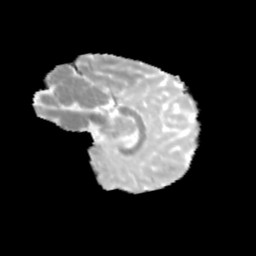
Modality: MD
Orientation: sagittal
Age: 12
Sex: female
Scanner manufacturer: siemens
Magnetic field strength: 3 T
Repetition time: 3.8 s
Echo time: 0.07 s